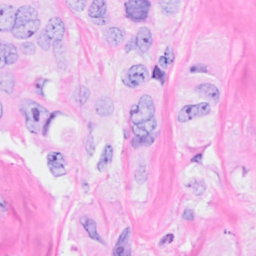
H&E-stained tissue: Breast